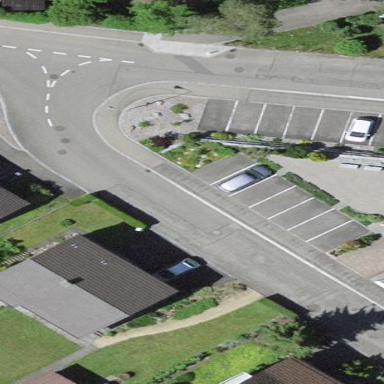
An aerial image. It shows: Parking available on the street side.